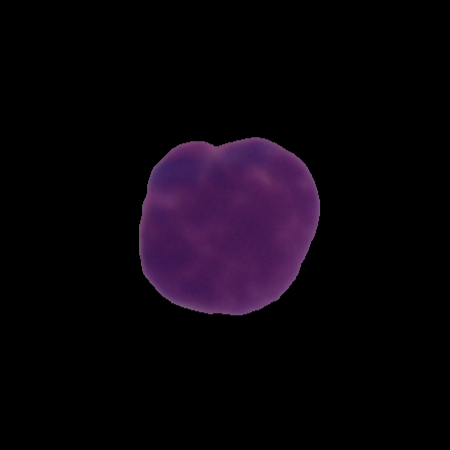
Label: healthy